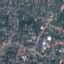
Land use / land cover: Residential